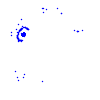
Particle: pion